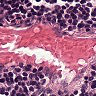
Metastatic tissue present: no